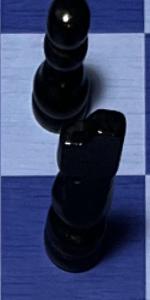
Label: Knight_Black